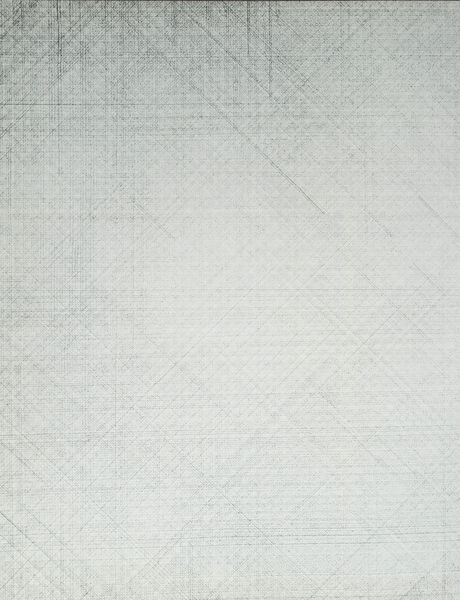
Titel: Drawing Series I (12 A and 12 B)
Künstler: Sol Lewitt
Standort: New Jersey City
Institution: Privatsammlung
Schlagwörter: dunkel, weiß, grau, hell, kariert, licht, blass, blatt, papier, abstrakt, monochrom, linien, tapete, striche, monochromie, schraffur, seite, leinwand, quadrate, diagonal, geometrisch, struktur, diagonale, verlauf, viereck, die eine farbe, gehring, hell und dunkel